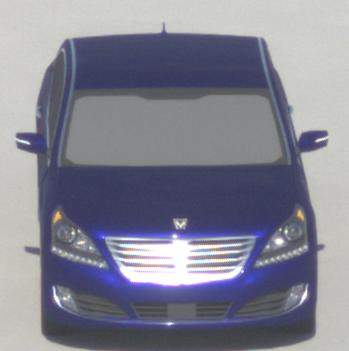
Make: Hyundai
Model: Equus
Detailed model: Gen. 2 VI
Model produced from: 2009
Model produced until: 2016
Doors: 4
Color: blue
Road condition: dry road
Daytime: midday
Contrast: high contrast